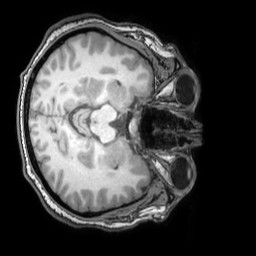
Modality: T1w
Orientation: axial
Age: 45
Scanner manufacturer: philips
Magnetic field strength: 3 T
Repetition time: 0.007 s
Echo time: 0.003501 s